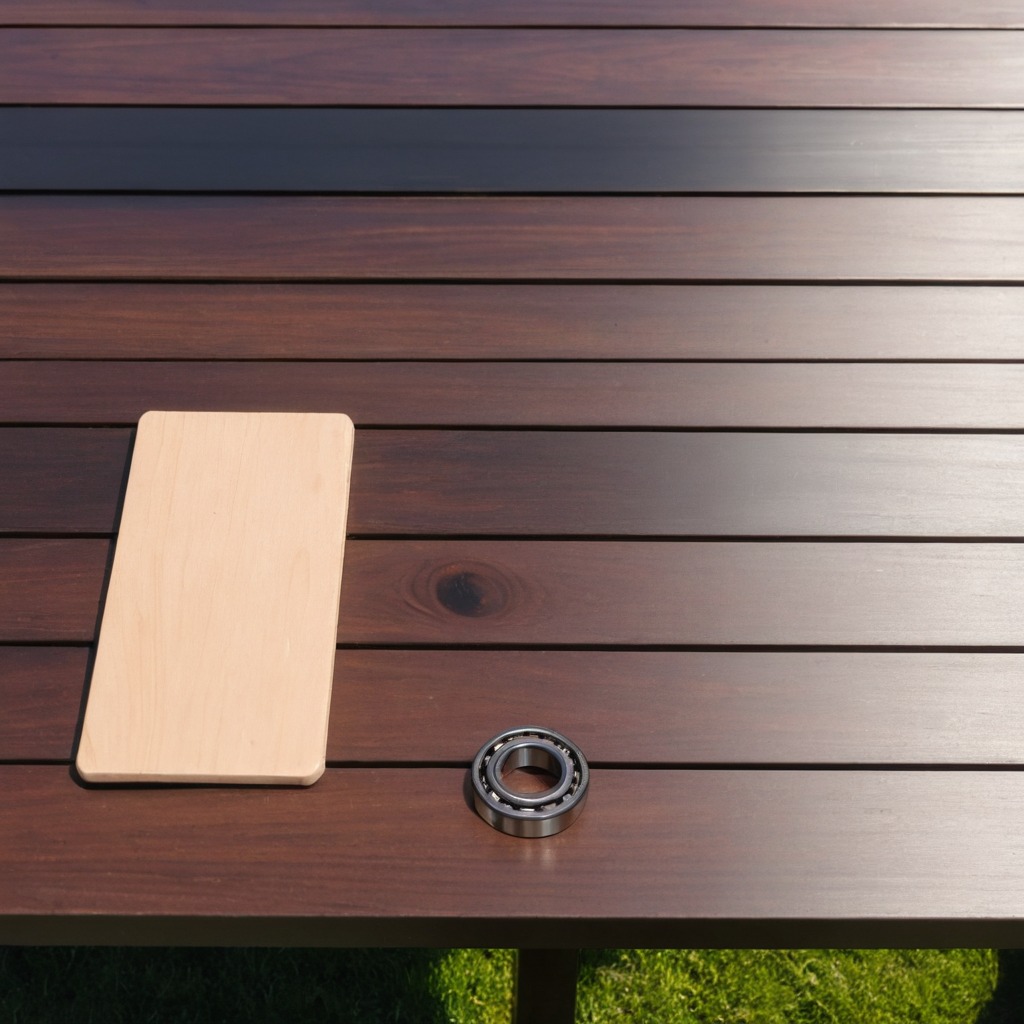
A metal ball bearing is lying on the wood workbench in the outdoor DIY or construction setup afternoon light completely empty.